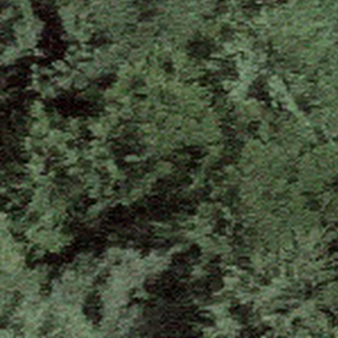
Label: other